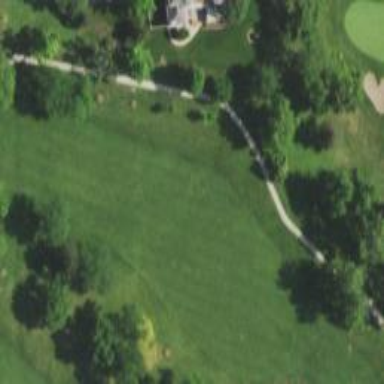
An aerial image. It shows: View of golf hole.